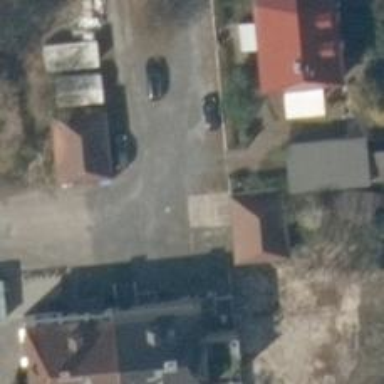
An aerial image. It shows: Residential road.